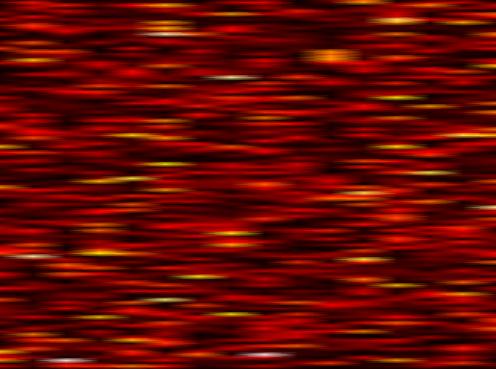
Label: UFMC